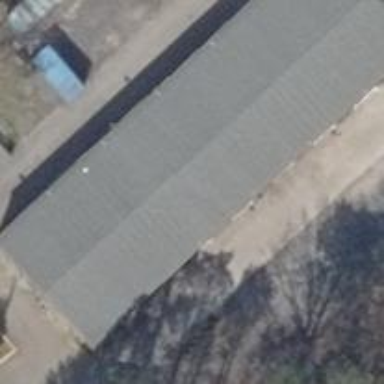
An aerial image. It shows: Car repair shop.